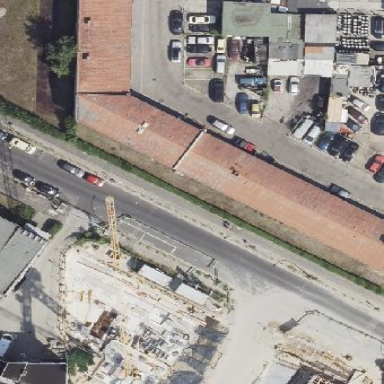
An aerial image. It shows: Commercial building.